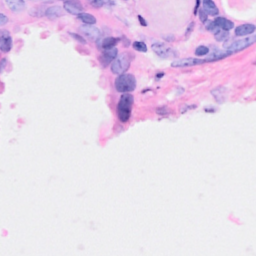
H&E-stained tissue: Breast